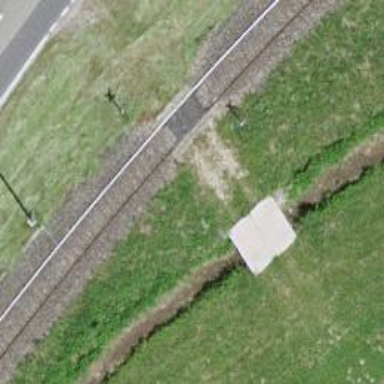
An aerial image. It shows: Level crossing with saltire marking.